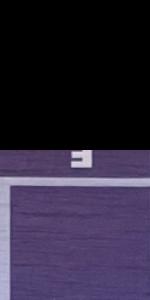
Label: Empty